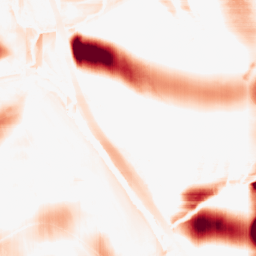
Category: morphological
Decomposition family: rolling_ball
Decomposition parameters: radius: 25
Upsampling method: quadratic
Upsampling parameters: scale: 2
Upsampling scale: 2